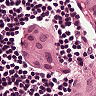
Metastatic tissue present: yes